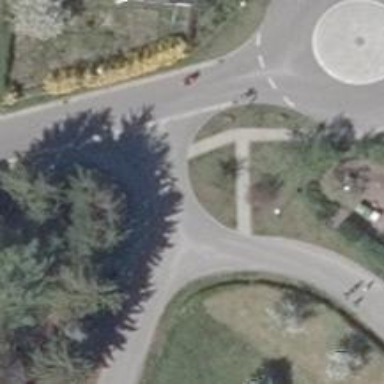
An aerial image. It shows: Footway.